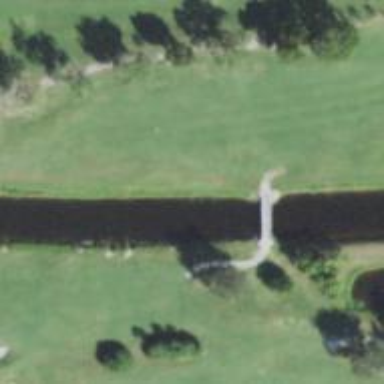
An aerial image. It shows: View of golf hole.